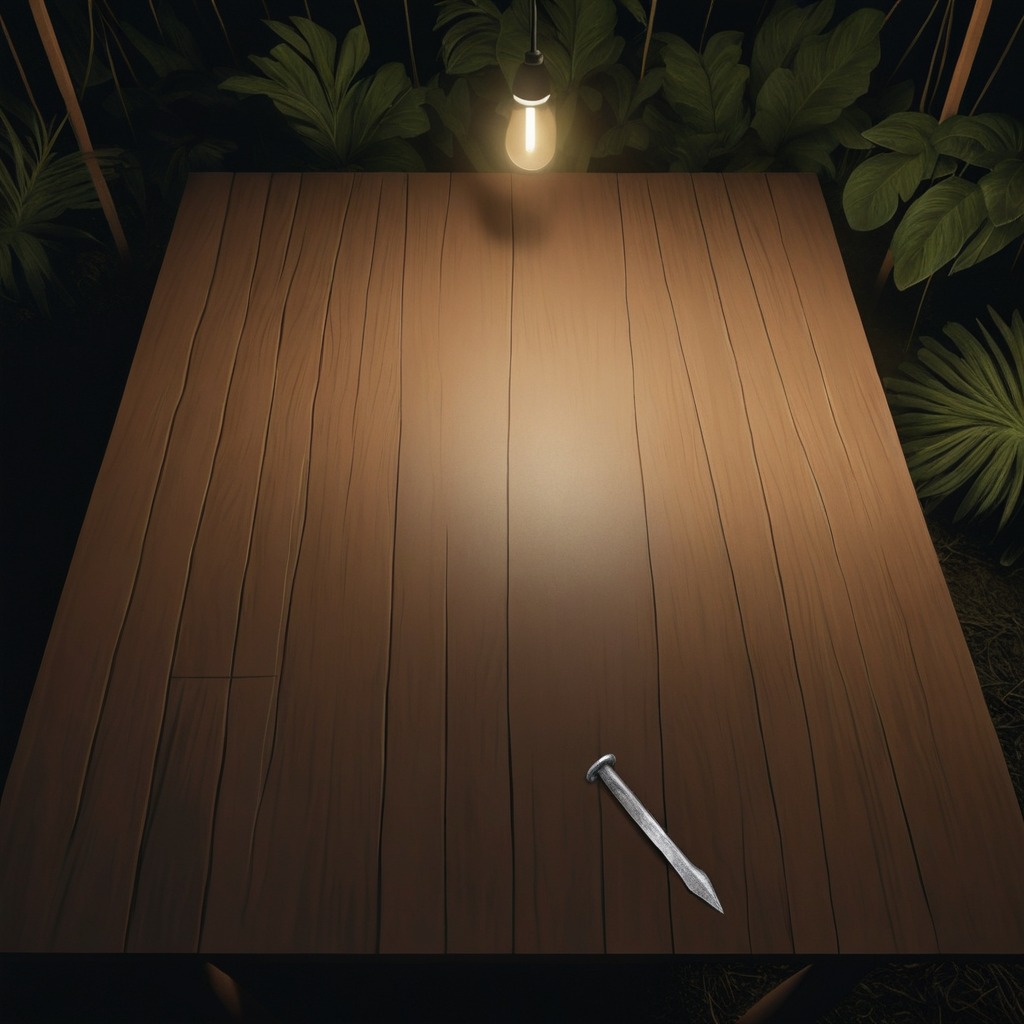
A nail is lying on a wooden table inside a jungle field workshop tent at night.